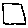
Label: square